RGB frame:
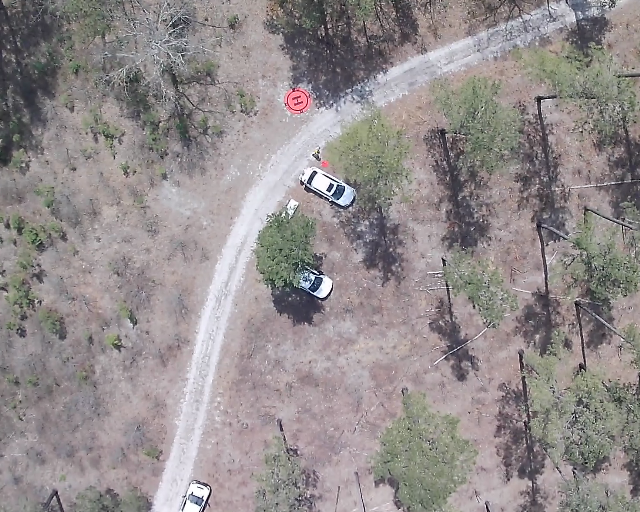
Thermal frame:
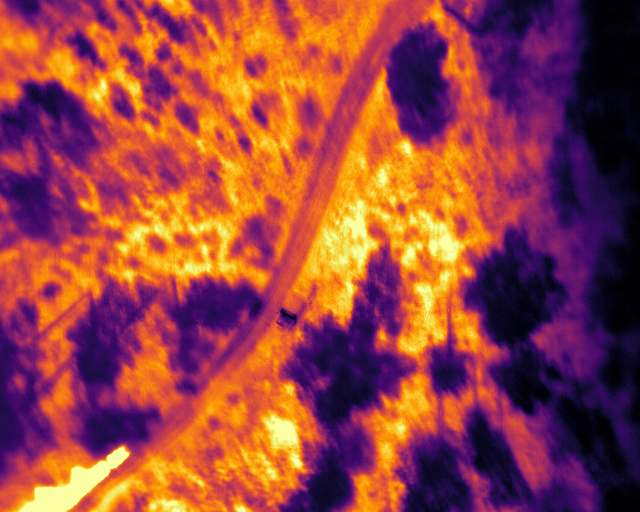
Captured: 2026-02-26 02:32:49
Pixels at or above 80 °C: 1334 (fraction of frame: 0.004071)